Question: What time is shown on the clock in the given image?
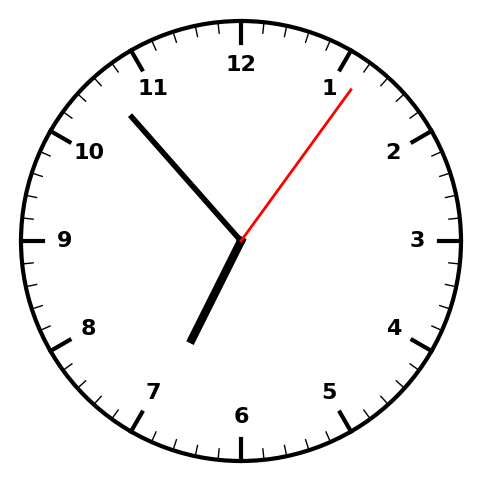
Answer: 06:53:06